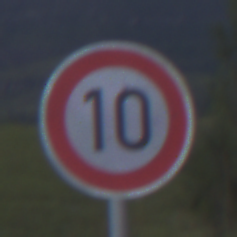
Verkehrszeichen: Geschwindigkeit10
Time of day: SunriseSunset
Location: Outdoor (Nature)
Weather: PartlyCloudy
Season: NotSpecified
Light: Natural